Platform: macOS
Application: Arc Browser
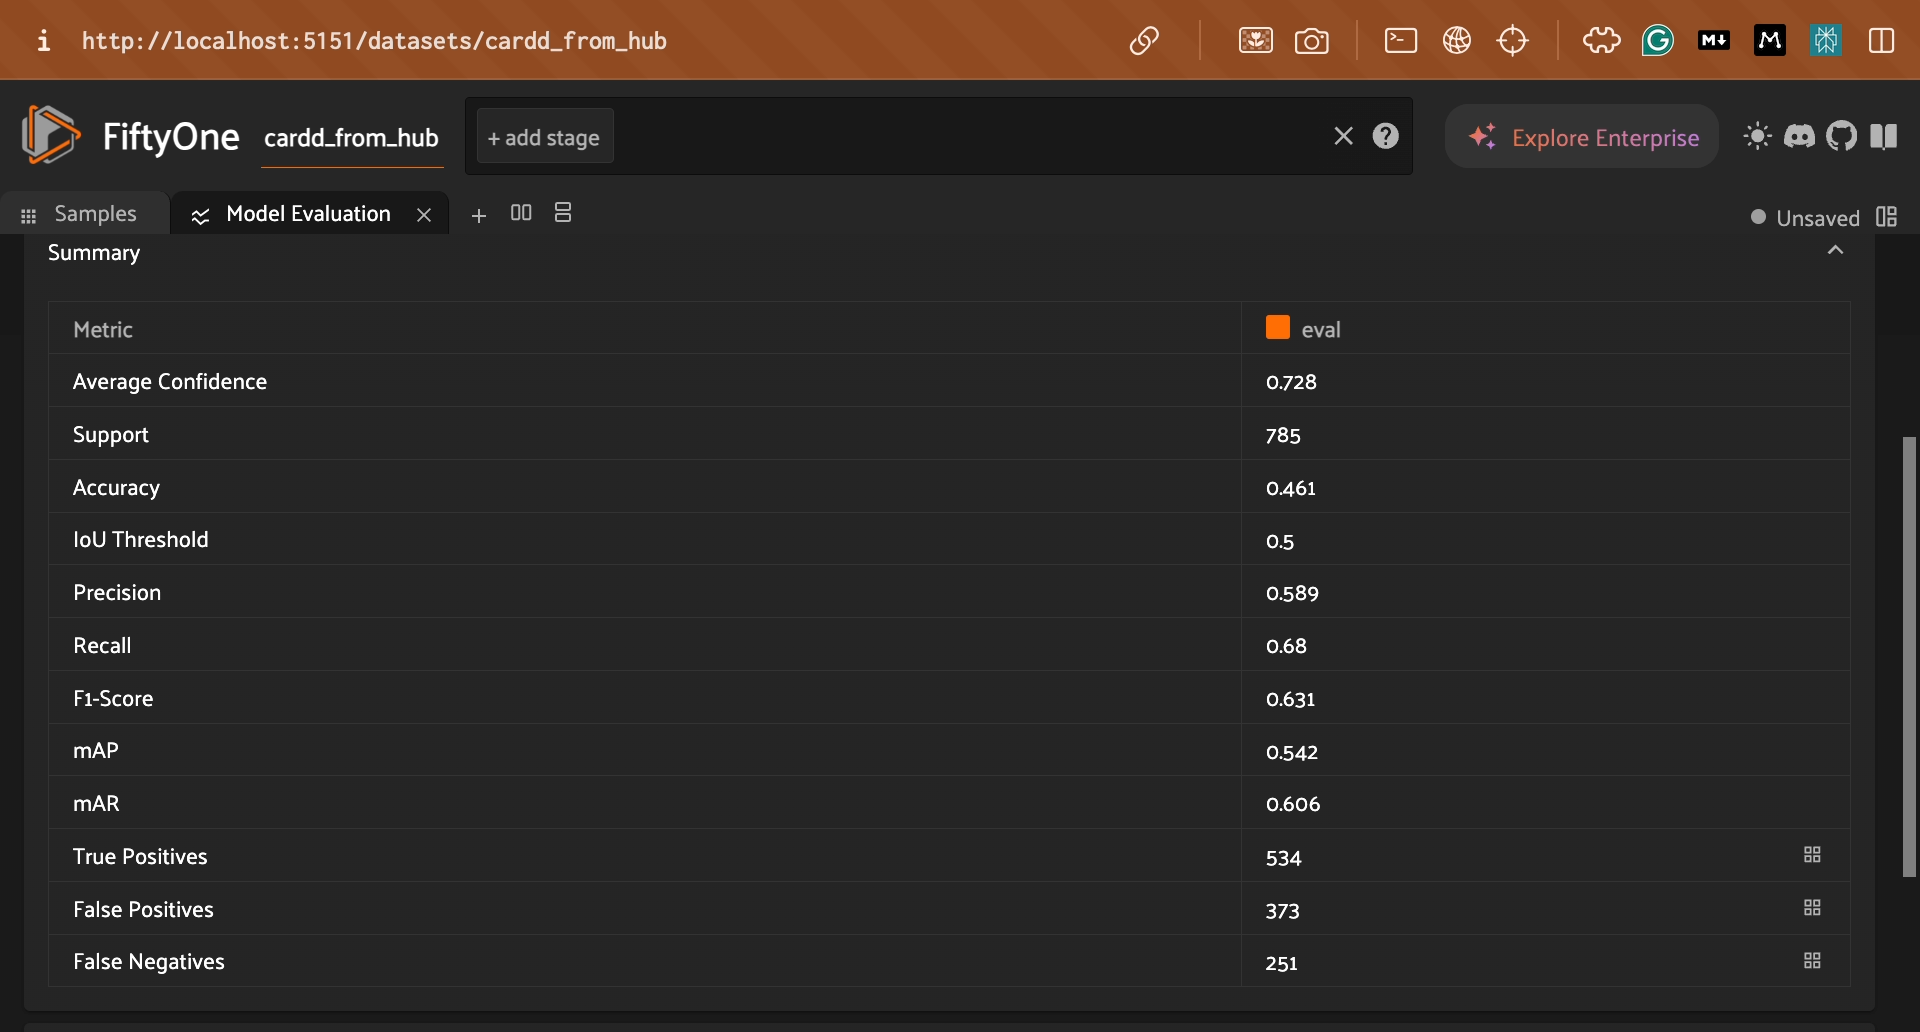
task_description: Load False Positives labels in the Samples panel
action_type: click
element_info: Icon
steps_since_start: 1